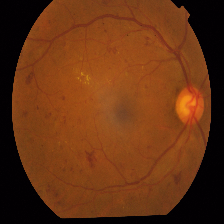
Diabetic retinopathy grade: Proliferative DR